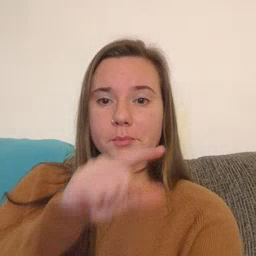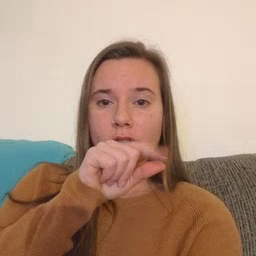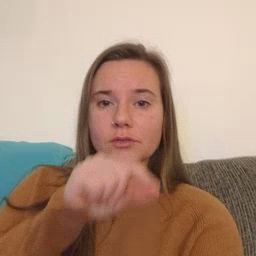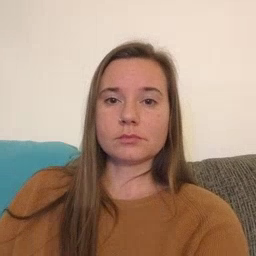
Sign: bird